Question: I'm interested in creating my own .ttf file using my own code. I did some research and found Apple's specification for .ttf files.
I'm having trouble understanding it though. Here is an excerpt:
"A TrueType font file consists of a sequence of concatenated tables. A table is a sequence of words. Each table must be long aligned and padded with zeroes if necessary." <URL>
I opened up a .ttf file with notepad++, expecting to see the tables described above, but just got a bunch of incomprehensible stuff. See attached screenshot.

My question: What are these tables?
Can anybody expand on what I need to do to create these tables? I'm newer to writing code, so maybe the problem is my lack of coding knowledge. If that's the case, could someone point me to a reference where I can educate myself on these tables?
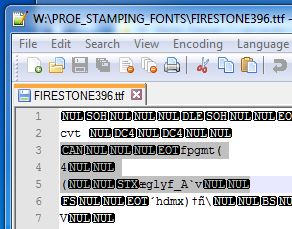
Answer: I found the answer to my question:
<URL>
I uploaded a .ttf file here and the site converted it to hexadecimal form to display. Now i can read the .ttf specification in one window and have an example of the spec being implemented up in another.
Originally i was looking for a binary display, but this hex display is much better for viewing.
Using this hex dump along with the .ttx file makes the .ttf file format a LOT more understandable.
Update:
I found another answer. There's a python package called 'ufo-extractor' that converts .otf or .ttf files into .ufo files. A .ufo file is a human readable font file. See:
<URL>